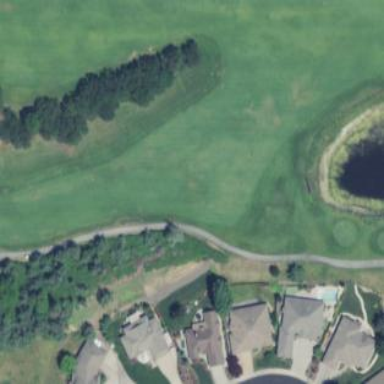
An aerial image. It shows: Scenic golf fairway.